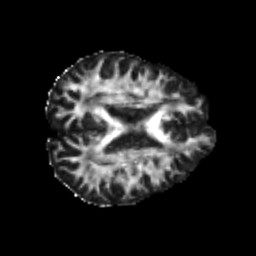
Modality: FA
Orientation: axial
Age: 21
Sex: male
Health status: healthy
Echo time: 0.074 s